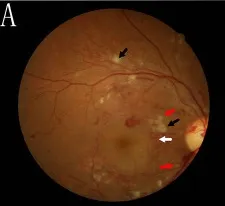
Fundus photograph, FFA and SD-OCT of the right eye. (A,B) Funduscopic examination revealed retinal edema, intraretinal hemorrhage, elschnig spots (white arrow and red arrows), hard exudates and cotton-wool spots (black arrows) in right eye.
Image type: ophthalmic_imaging (fundus_photograph)